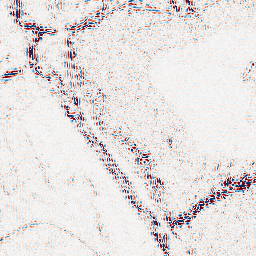
Category: wavelet
Decomposition family: wavelet_dwt
Decomposition parameters: wavelet: coif2
level: 2
Upsampling method: quadratic
Upsampling parameters: scale: 8
Upsampling scale: 8